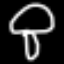
Label: mushroom